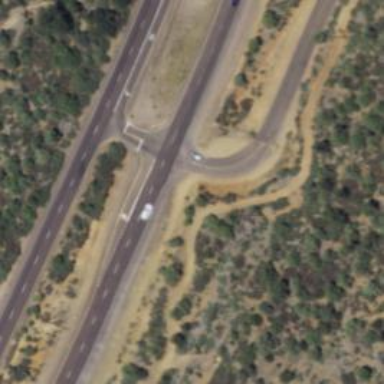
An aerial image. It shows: Stop road.